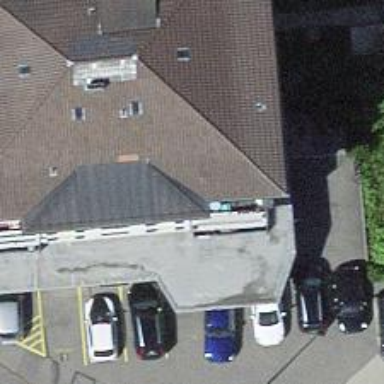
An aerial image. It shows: Car rental facility.